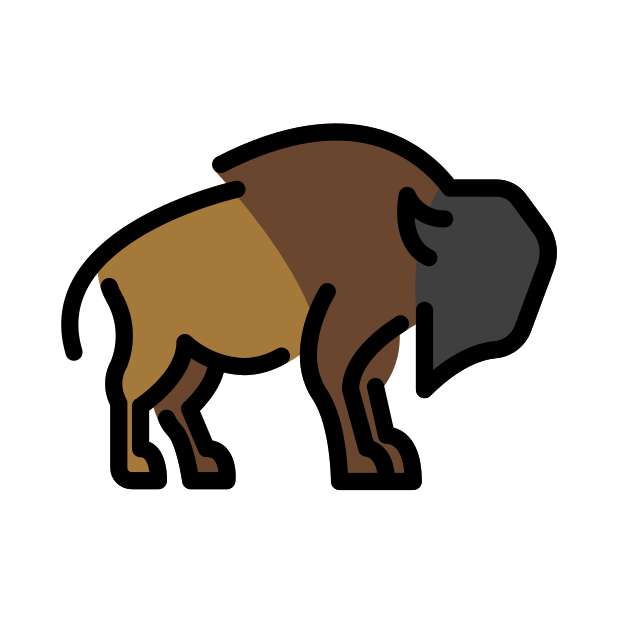
bison